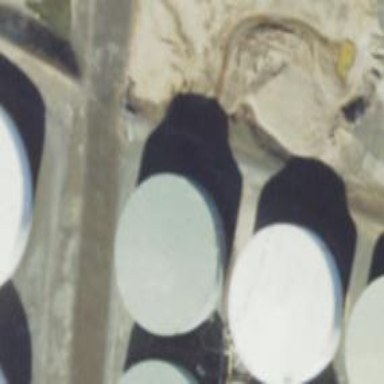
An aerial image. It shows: Building with storage tank.